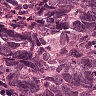
Metastatic tissue present: yes